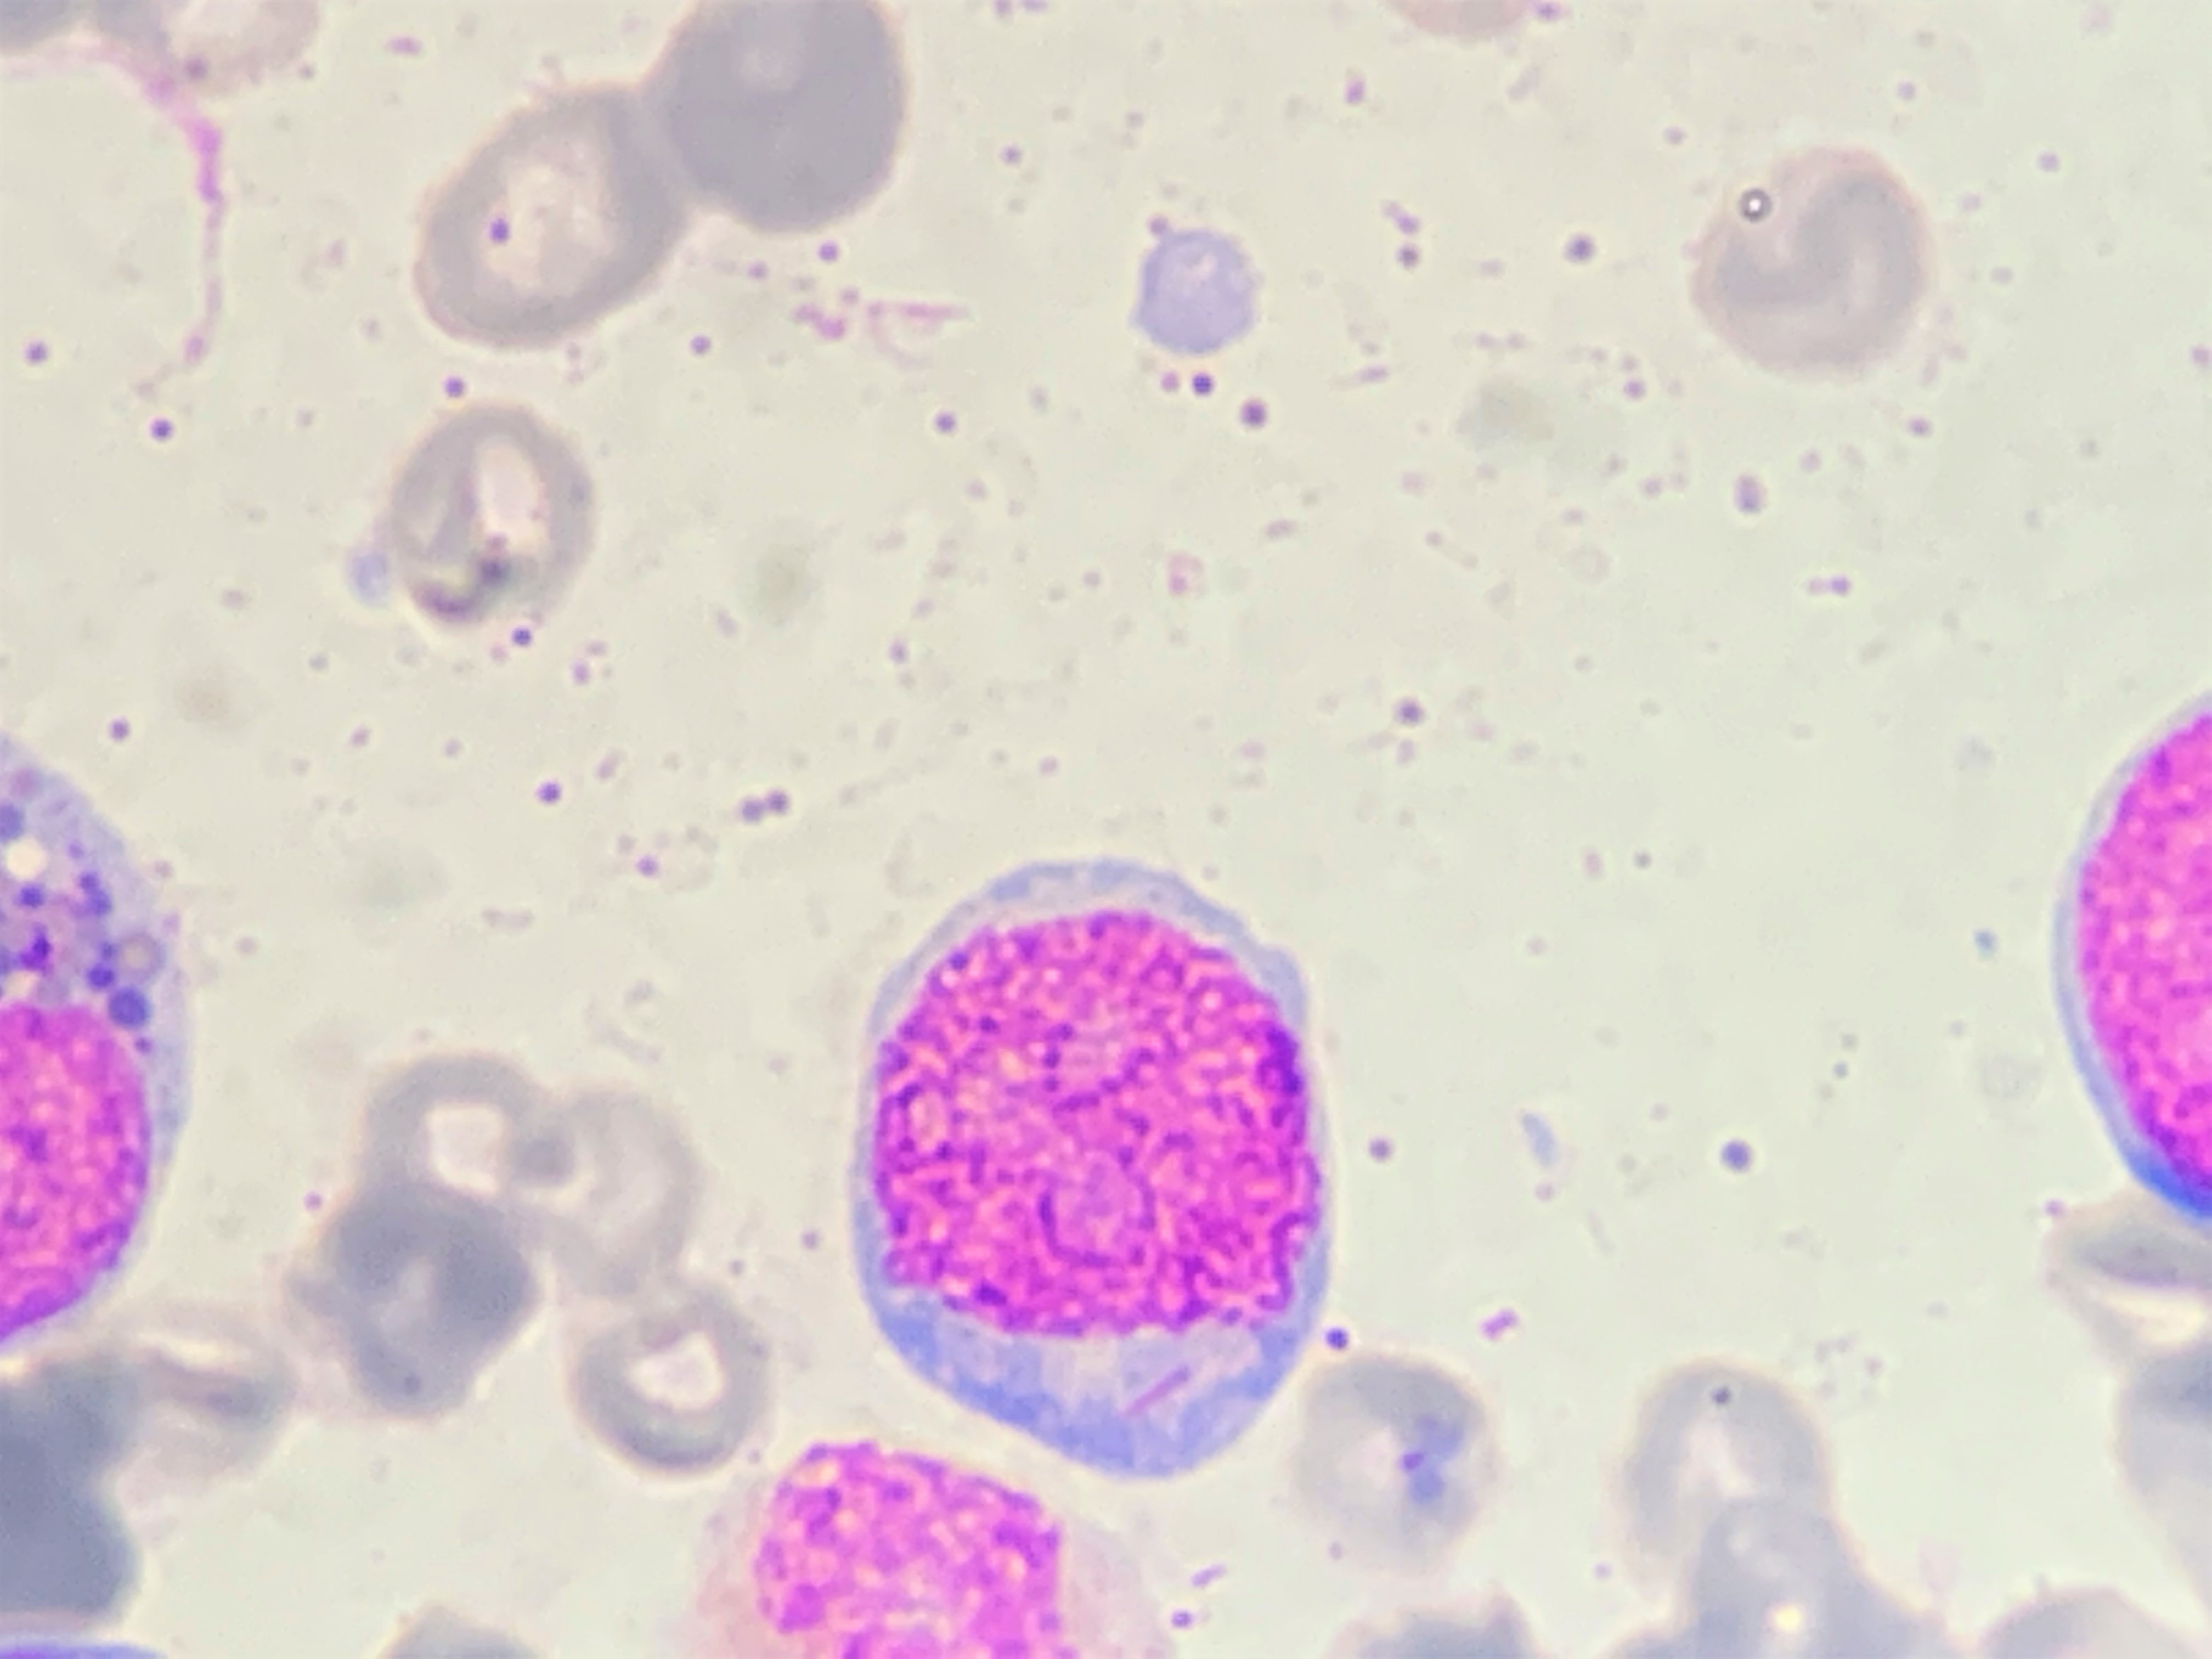
Cell type: BLAST CELLS